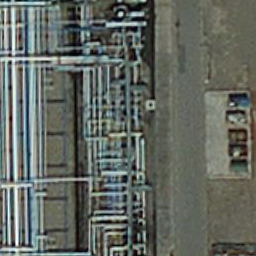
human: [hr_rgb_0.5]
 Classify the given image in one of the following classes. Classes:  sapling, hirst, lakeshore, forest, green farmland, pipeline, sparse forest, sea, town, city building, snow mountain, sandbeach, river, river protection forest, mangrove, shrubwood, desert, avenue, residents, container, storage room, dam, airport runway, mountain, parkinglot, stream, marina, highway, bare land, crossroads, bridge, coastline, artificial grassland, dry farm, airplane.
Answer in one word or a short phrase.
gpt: pipeline